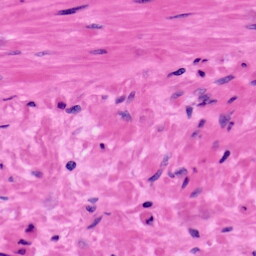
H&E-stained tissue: Prostate